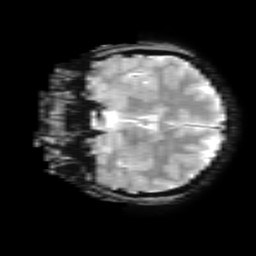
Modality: T2starw
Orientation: coronal
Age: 24
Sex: female
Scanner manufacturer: ge
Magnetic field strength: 3 T
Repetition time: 0.65 s
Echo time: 0.02 s